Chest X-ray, PA view. Patient: 66 years old, sex F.
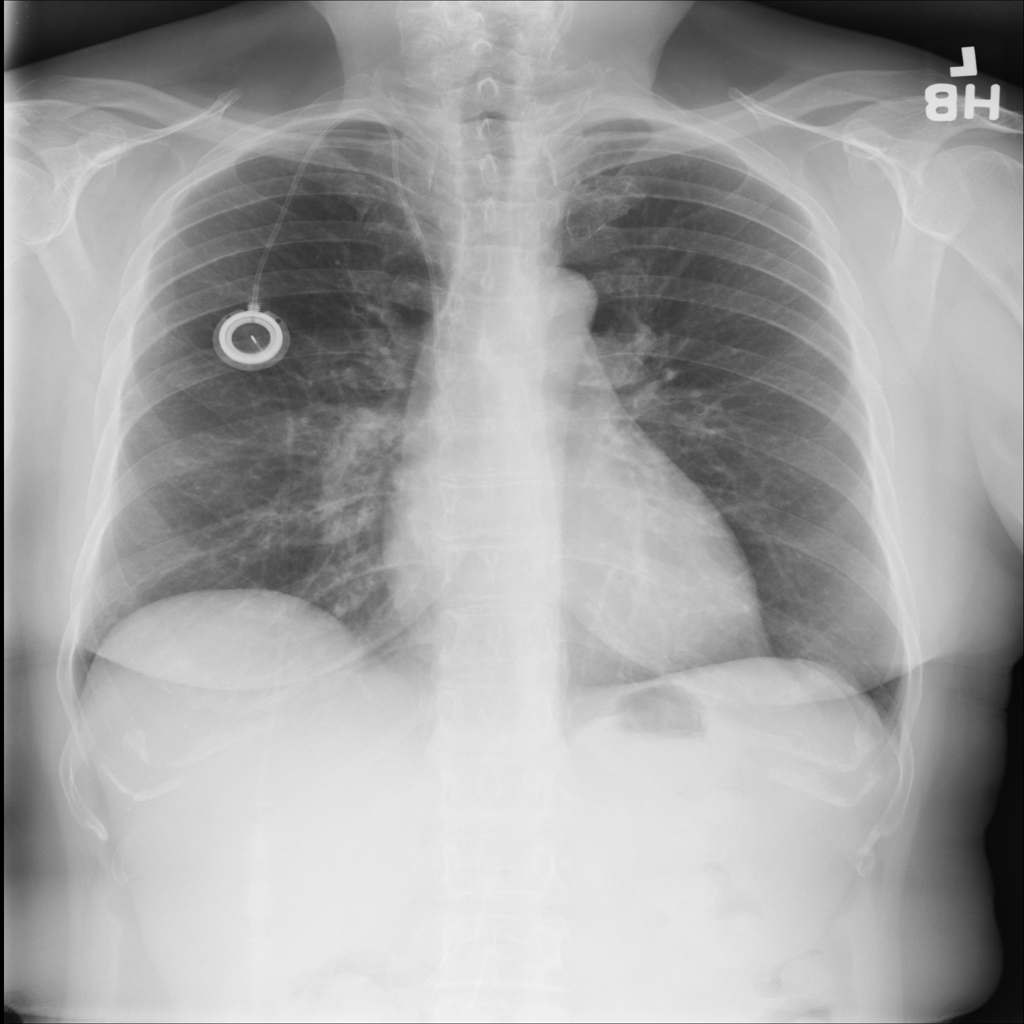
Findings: No Finding